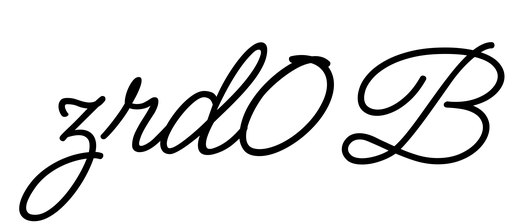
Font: MeowScript-Regular